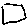
Label: square